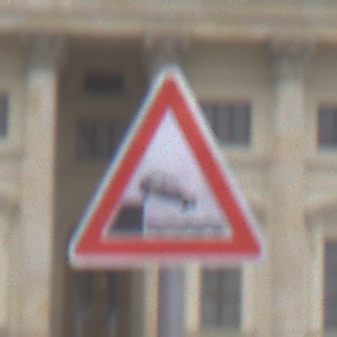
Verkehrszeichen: Ufer
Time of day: Midday
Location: Outdoor (Urban)
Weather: Overcast
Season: NotSpecified
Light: Natural